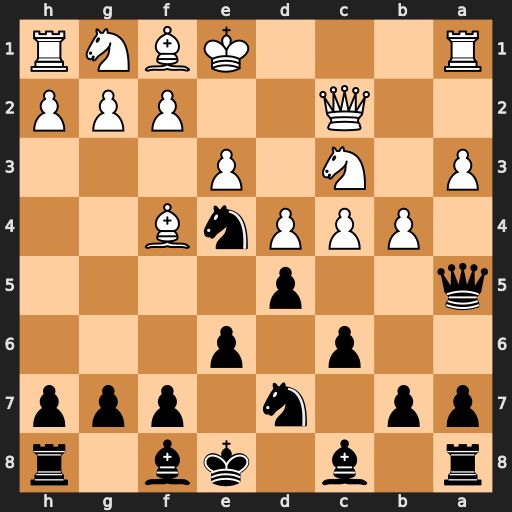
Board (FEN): r1b1kb1r/pp1n1ppp/2p1p3/q2p4/1PPPnB2/P1N1P3/2Q2PPP/R3KBNR
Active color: b
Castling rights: KQkq
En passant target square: -
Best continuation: Bxb4 axb4 Qxa1+